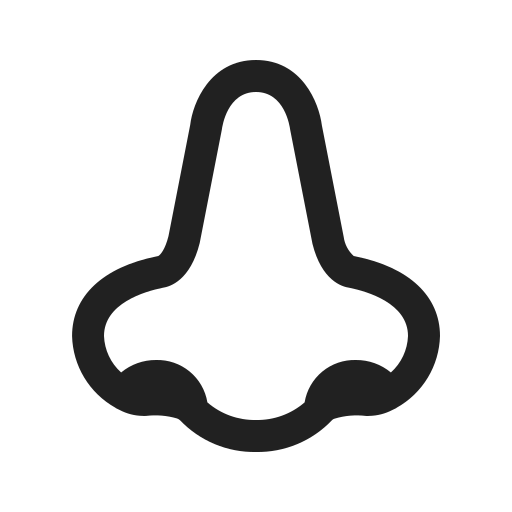
nose high contrast default